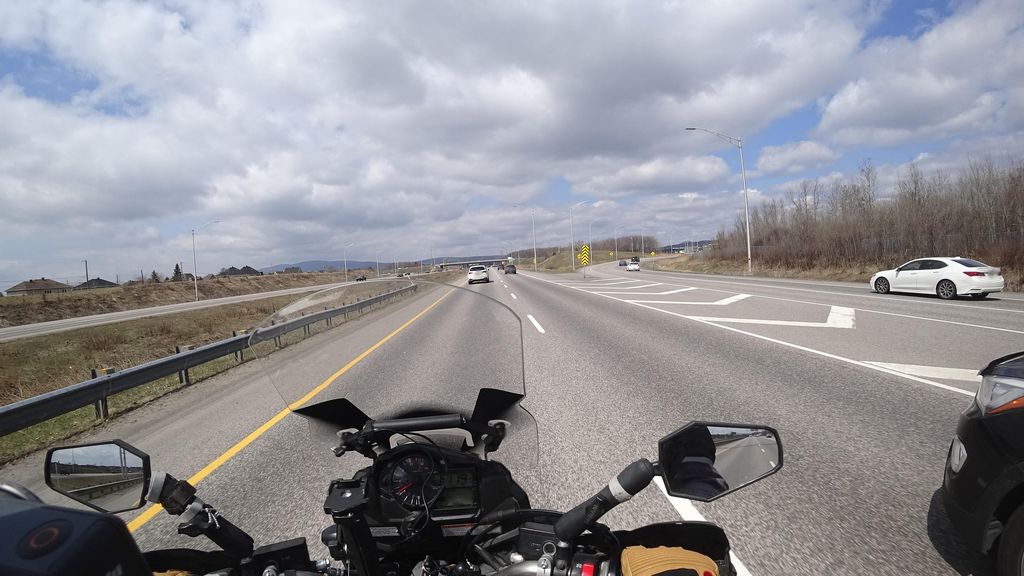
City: quebec_city